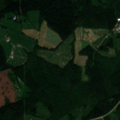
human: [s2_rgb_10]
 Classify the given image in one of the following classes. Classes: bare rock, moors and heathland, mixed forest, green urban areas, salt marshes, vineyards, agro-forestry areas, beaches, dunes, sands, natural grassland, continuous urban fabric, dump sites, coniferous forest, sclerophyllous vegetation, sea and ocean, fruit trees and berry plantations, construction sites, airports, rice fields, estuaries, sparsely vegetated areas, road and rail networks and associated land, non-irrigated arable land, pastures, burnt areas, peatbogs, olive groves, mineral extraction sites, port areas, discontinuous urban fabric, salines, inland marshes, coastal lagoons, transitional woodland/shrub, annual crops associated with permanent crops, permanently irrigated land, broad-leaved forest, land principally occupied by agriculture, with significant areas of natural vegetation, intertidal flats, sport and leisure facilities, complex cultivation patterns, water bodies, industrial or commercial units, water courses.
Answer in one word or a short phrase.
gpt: non-irrigated arable land, land principally occupied by agriculture, with significant areas of natural vegetation, coniferous forest, mixed forest